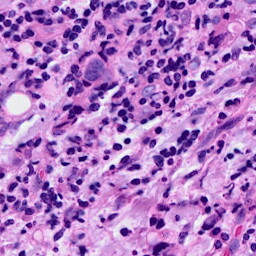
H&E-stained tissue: Breast